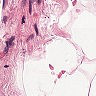
Metastatic tissue present: no